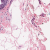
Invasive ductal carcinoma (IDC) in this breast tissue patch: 0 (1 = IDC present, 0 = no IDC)